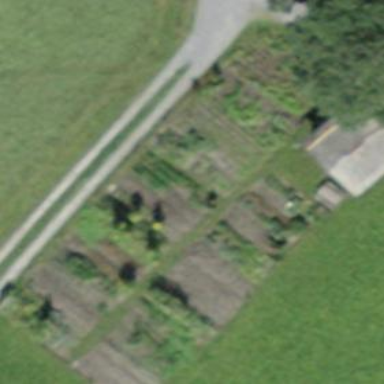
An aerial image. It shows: Allotments area.